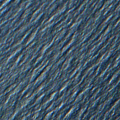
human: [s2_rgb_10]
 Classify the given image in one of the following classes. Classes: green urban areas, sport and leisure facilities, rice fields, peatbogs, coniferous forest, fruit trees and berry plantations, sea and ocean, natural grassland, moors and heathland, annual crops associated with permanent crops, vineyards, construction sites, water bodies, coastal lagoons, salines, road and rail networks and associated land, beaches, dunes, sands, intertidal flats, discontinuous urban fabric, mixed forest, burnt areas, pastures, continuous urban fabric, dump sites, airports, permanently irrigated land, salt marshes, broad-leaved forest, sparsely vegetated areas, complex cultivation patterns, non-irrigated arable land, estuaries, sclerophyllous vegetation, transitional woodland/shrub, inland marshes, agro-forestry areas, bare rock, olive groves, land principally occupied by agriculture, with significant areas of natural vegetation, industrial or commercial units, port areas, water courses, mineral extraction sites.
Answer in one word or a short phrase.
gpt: sea and ocean